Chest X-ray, PA view. Patient: 37 years old, sex M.
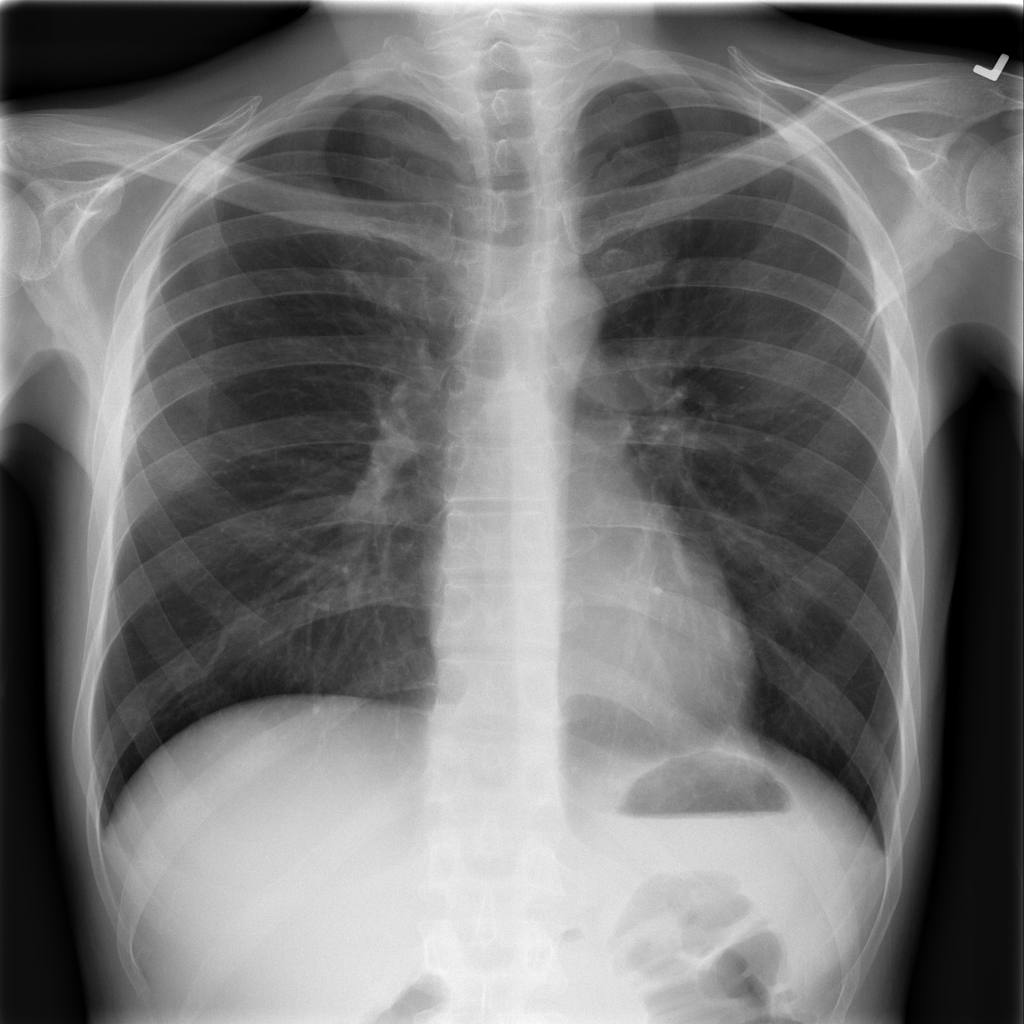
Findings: No Finding